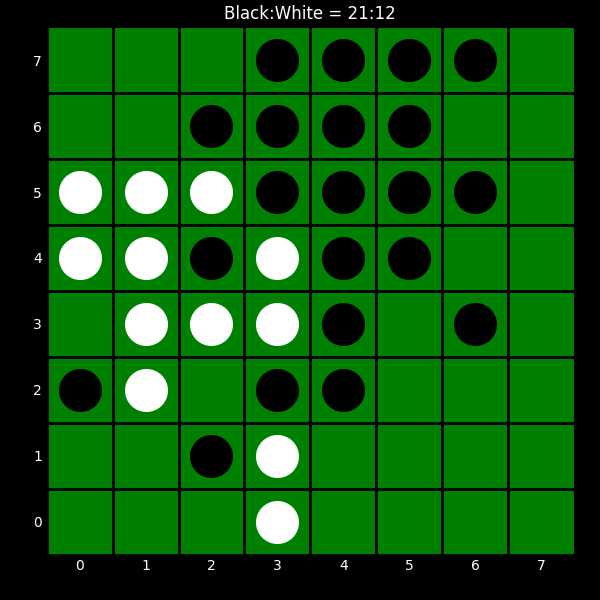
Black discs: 21
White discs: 12